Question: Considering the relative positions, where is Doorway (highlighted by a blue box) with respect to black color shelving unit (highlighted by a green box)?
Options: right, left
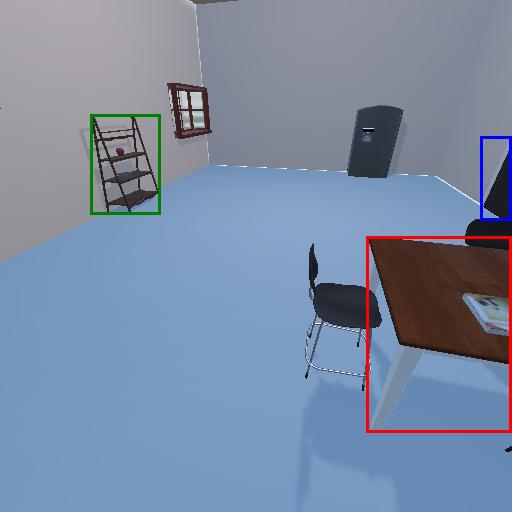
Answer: right